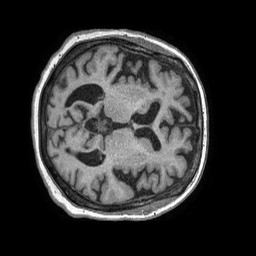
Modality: T1w
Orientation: axial
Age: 81
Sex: female
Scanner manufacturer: philips
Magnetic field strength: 1.5 T
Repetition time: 0.007705 s
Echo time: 0.003552 s